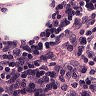
Metastatic tissue present: no